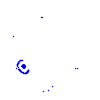
Particle: pion